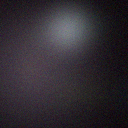
Screen state: off